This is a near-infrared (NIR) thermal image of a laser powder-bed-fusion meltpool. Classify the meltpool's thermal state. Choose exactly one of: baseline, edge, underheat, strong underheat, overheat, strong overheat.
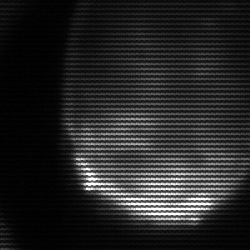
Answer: edge